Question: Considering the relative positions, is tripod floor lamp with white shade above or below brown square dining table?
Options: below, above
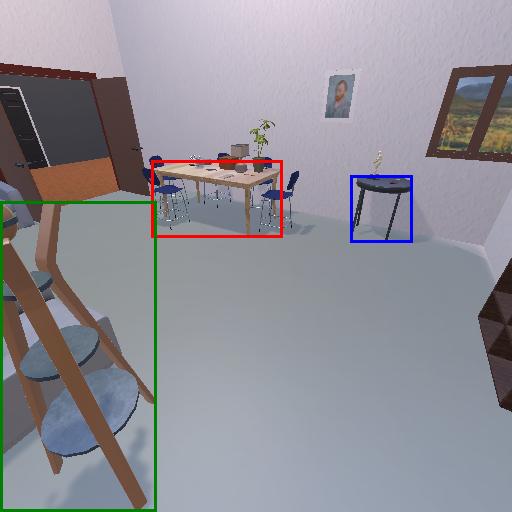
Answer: below